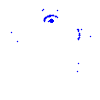
Particle: proton